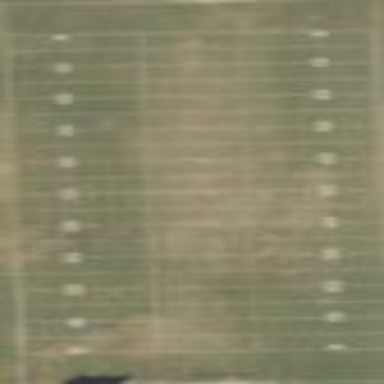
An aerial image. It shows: Pitch for American football.